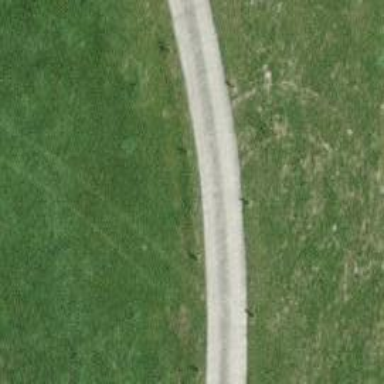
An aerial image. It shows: Well-maintained track road of grade 1.